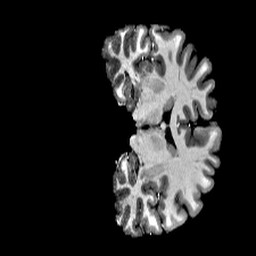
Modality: T1w
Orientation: coronal
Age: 25
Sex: male
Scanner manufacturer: siemens
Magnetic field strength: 6.98 T
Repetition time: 6 s
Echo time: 0.00302 s